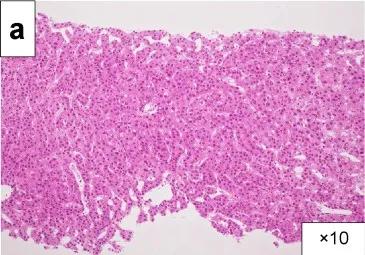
Histopathological and immunohistochemical analysis of a liver tumor biopsy revealing hepatocellular carcinoma. A-b) A liver tumor biopsy was performed to confirm the diagnosis. Haematoxylin and eosin staining of the carcinomatous specimen shows well-differentiated hepatocellular carcinoma and that of noncancerous portions shows no fibrosis and/or inflammatory infiltration.
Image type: pathology (h&e)